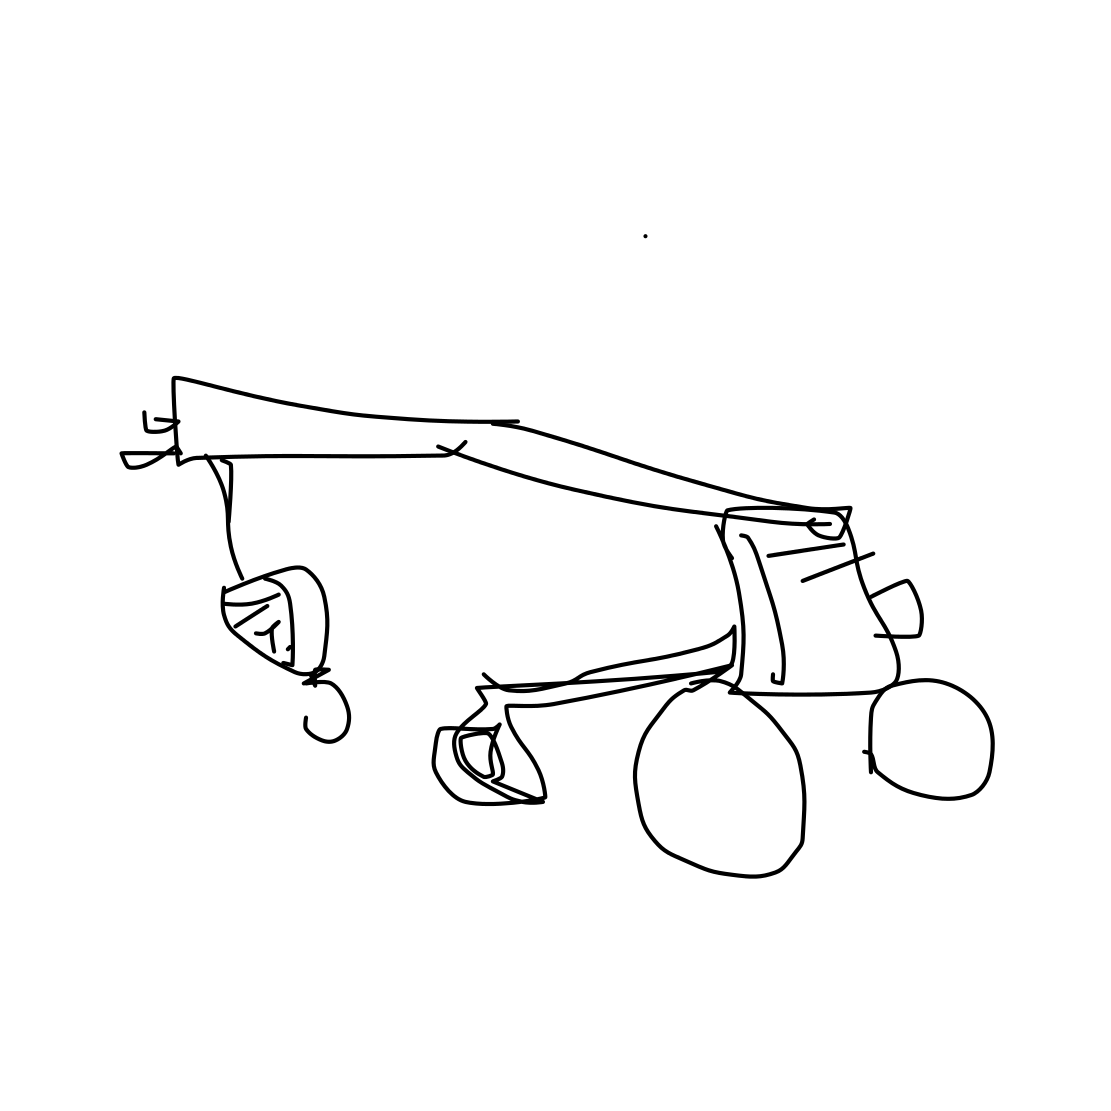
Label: crane (machine)